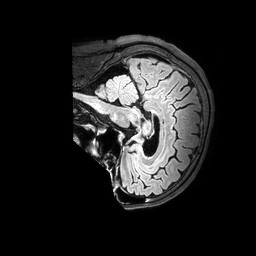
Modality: FLAIR
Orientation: sagittal
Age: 55
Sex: male
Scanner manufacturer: philips
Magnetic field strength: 3 T
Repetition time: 4.8 s
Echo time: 0.2795 s